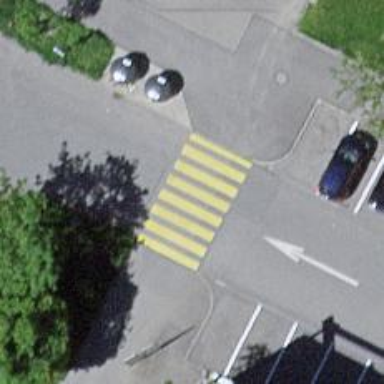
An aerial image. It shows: Uncontrolled road crossing.